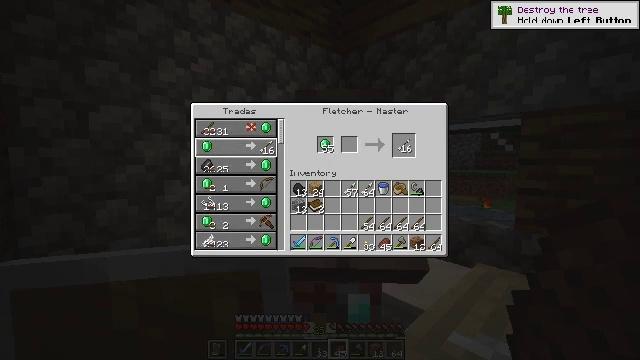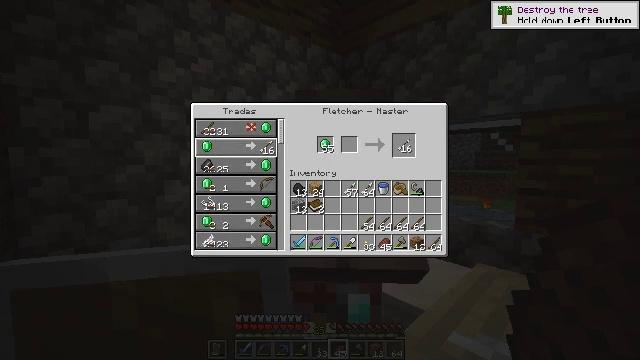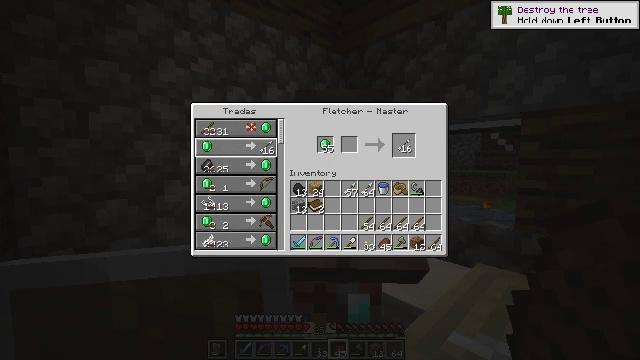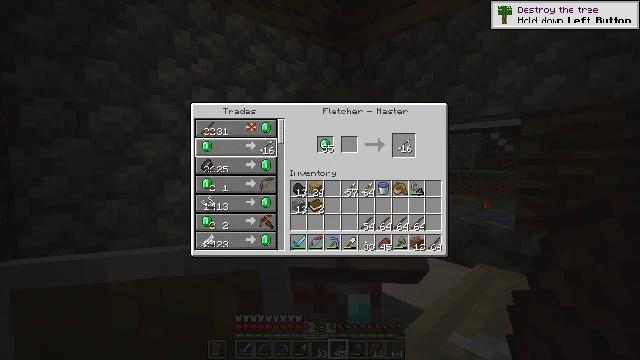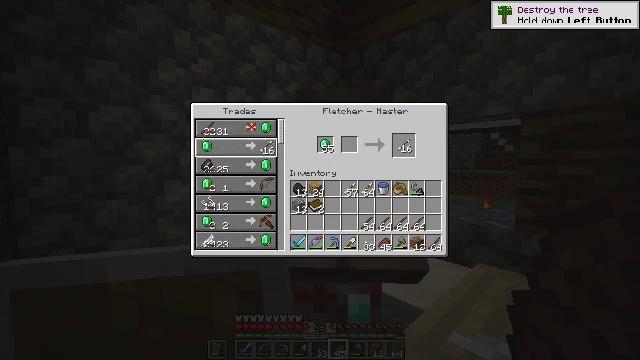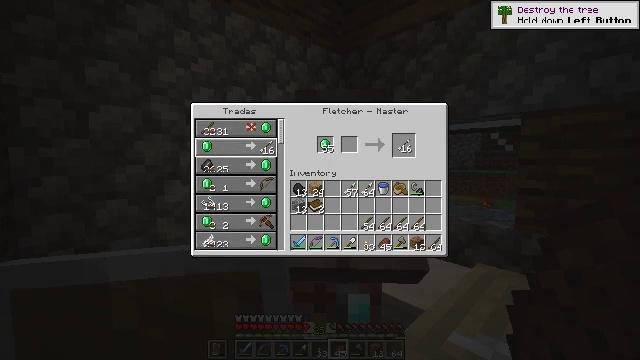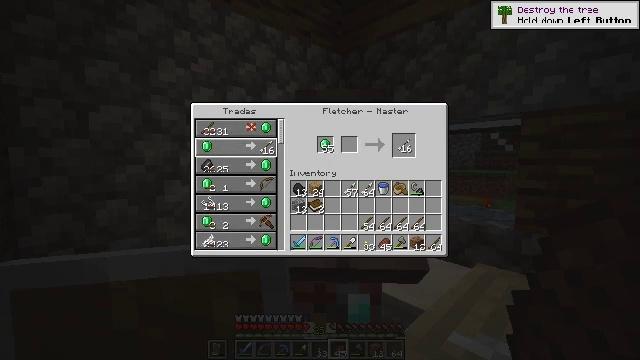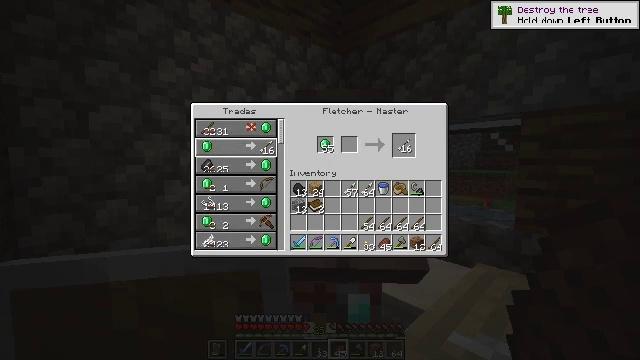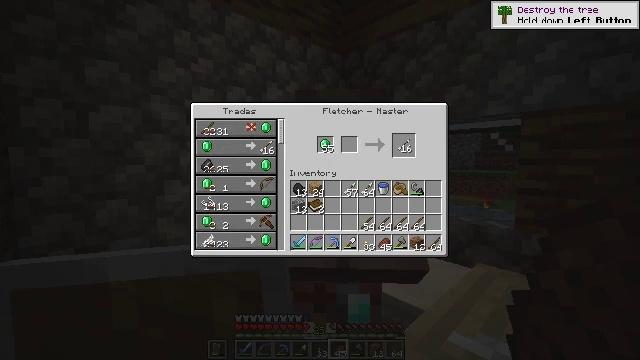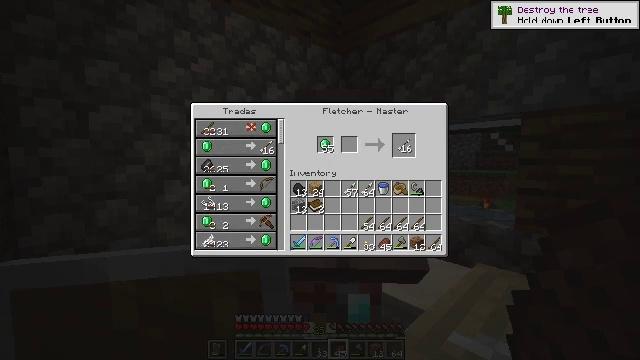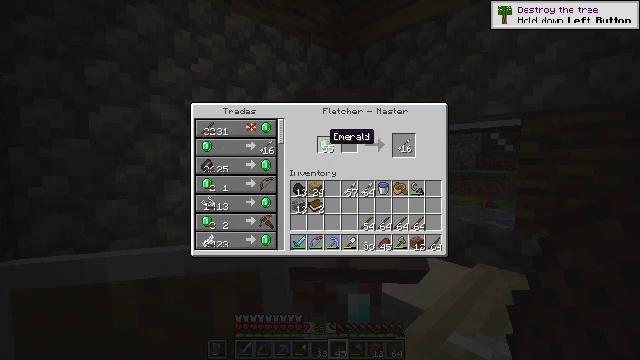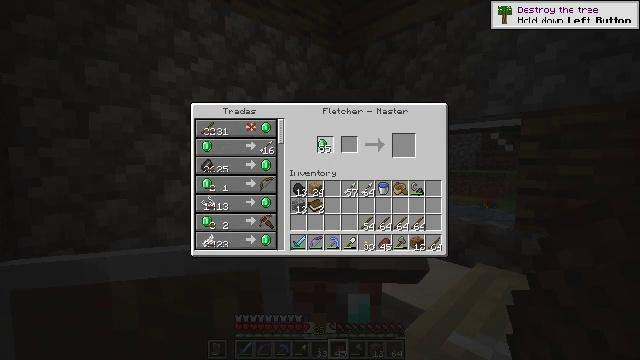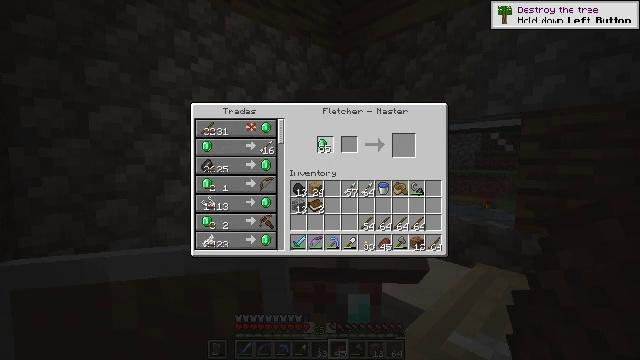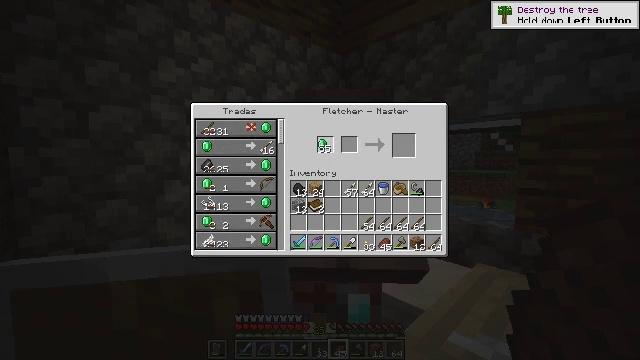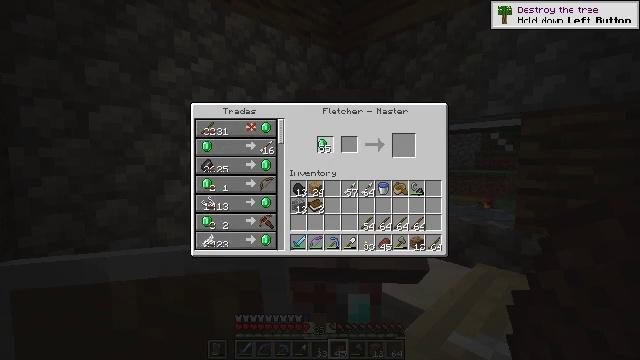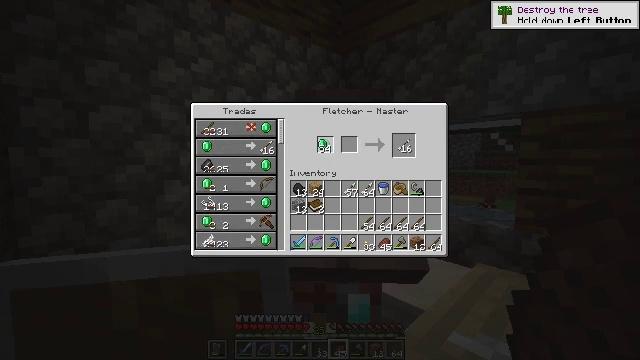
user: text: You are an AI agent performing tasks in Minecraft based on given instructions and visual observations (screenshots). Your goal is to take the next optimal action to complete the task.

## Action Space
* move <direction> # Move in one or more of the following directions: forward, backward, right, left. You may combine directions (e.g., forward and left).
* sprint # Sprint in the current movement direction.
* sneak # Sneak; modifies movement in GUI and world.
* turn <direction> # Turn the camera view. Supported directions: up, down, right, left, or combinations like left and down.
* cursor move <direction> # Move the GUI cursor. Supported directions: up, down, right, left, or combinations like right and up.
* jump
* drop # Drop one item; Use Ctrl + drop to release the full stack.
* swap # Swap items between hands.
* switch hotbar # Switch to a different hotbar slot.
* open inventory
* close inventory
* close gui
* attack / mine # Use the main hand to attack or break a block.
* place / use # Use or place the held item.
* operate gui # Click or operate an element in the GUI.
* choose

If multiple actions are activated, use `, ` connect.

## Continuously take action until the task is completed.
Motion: motion action
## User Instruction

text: Craft an arrow.
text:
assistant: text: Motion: no_op
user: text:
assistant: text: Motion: no_op
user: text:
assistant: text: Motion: no_op
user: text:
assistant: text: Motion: no_op
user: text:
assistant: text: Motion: no_op
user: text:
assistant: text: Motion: no_op
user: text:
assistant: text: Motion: no_op
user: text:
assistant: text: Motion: cursor move right and down
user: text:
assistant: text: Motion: cursor move right
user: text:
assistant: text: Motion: cursor move left and up
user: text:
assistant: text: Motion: operate gui
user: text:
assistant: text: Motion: operate gui
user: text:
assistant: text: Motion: no_op
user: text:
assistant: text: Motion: choose
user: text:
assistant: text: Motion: no_op
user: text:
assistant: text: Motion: no_op
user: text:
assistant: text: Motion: no_op
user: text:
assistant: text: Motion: choose
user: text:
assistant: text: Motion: no_op
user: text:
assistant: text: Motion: no_op
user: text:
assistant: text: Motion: no_op
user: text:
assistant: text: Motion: choose
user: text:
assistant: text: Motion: choose
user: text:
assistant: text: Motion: no_op
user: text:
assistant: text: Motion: cursor move right and down
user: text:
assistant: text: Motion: cursor move left and down
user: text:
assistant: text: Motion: cursor move left and up
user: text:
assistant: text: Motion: cursor move left and up
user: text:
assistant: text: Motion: no_op
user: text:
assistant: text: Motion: choose